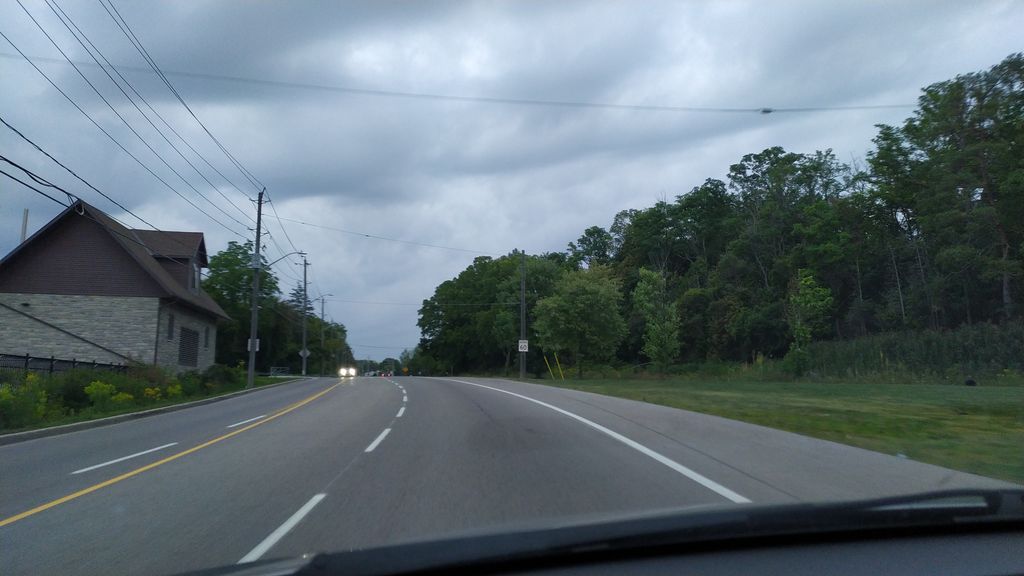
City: kitchener-waterloo